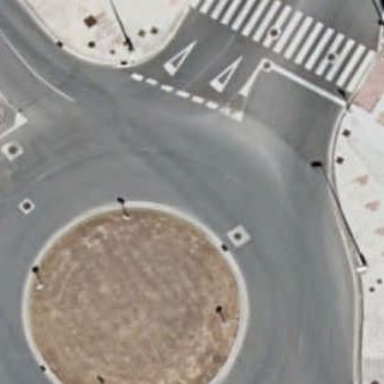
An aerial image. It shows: Tertiary road made of asphalt leading to roundabout junction.